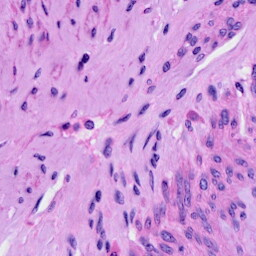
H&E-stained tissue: Cervix